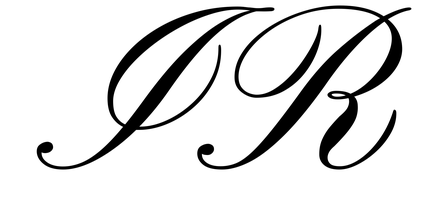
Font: PinyonScript-Regular